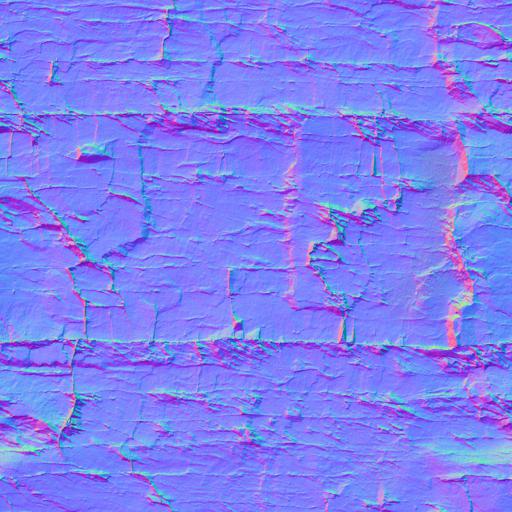
cliff rock rocks stone wall